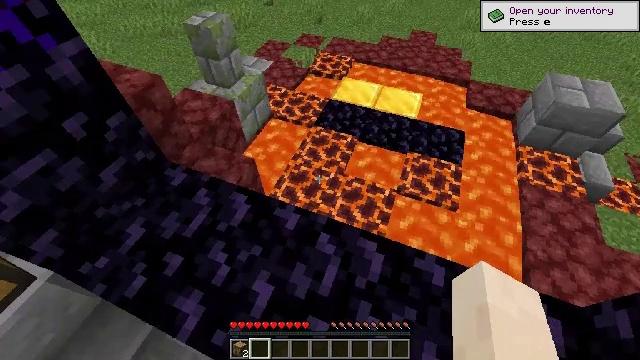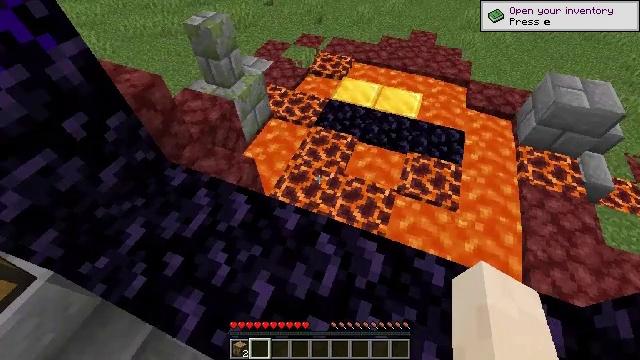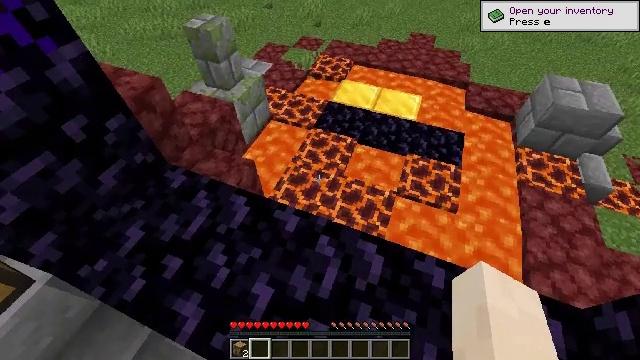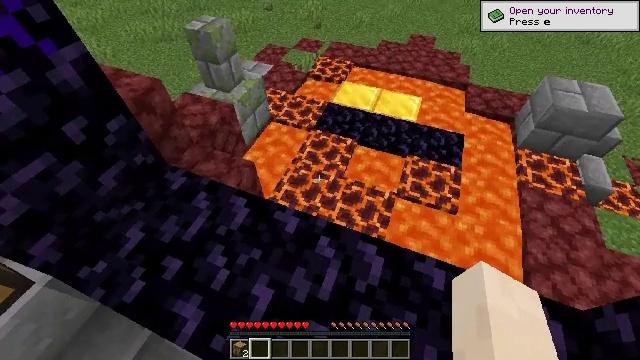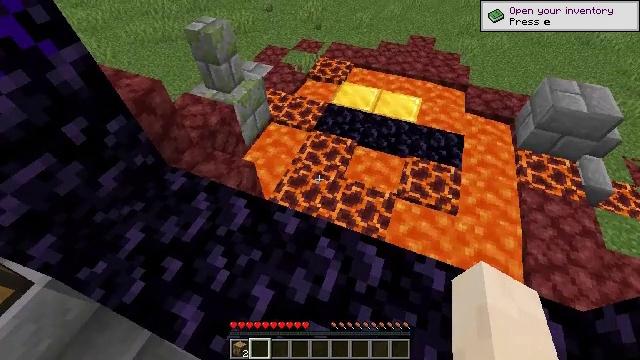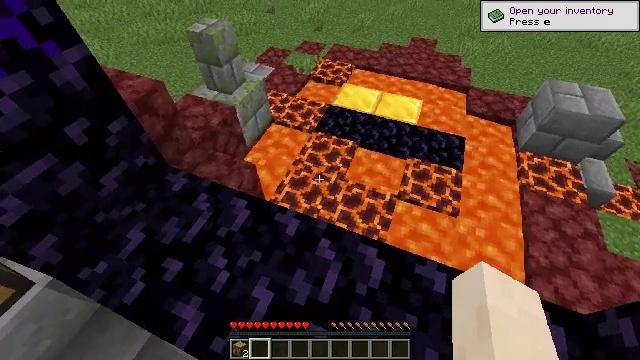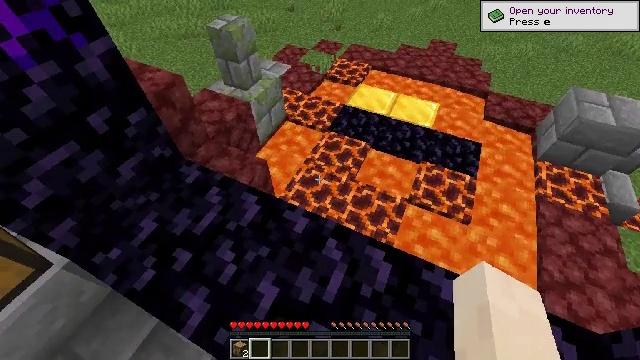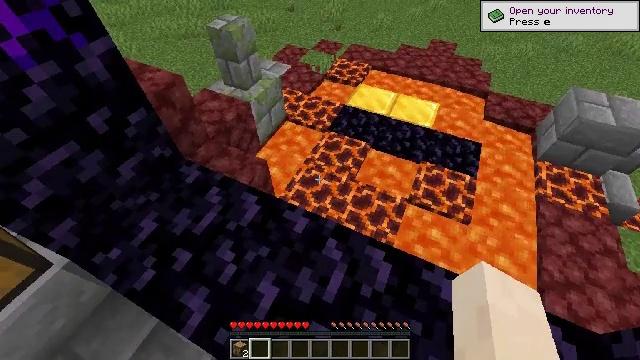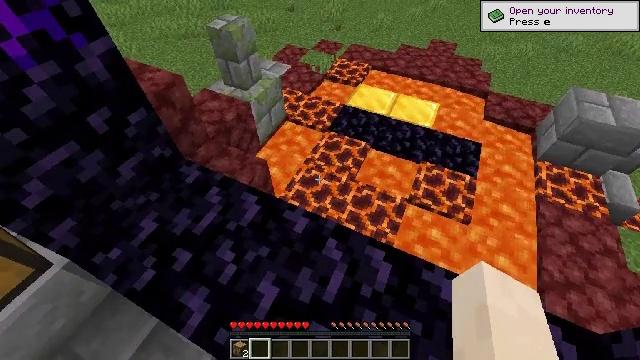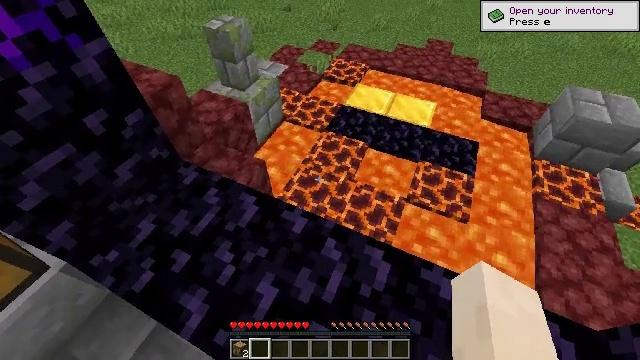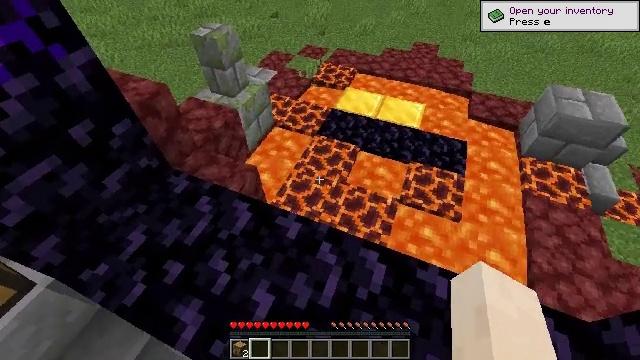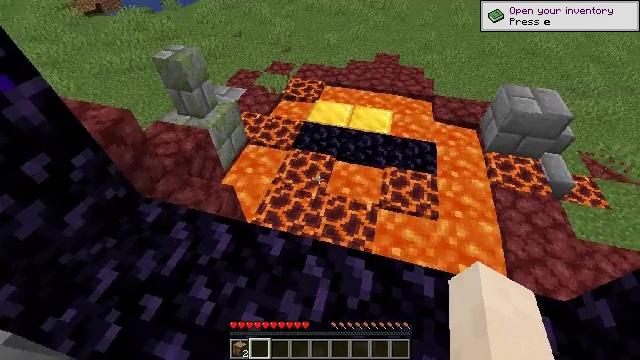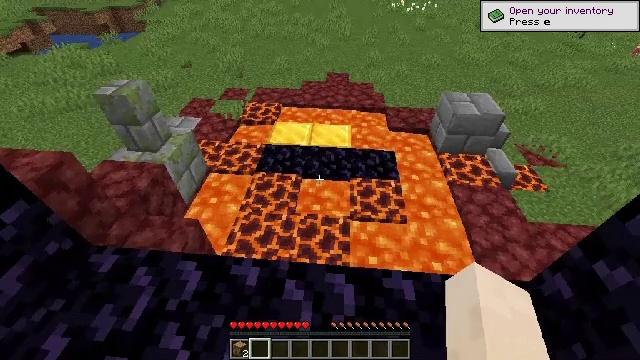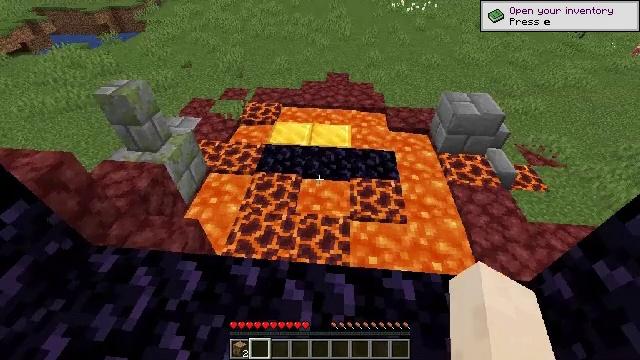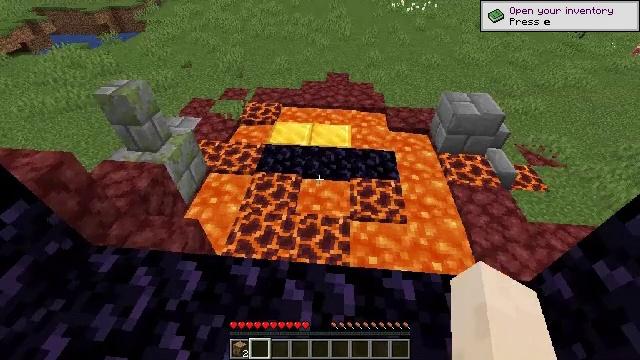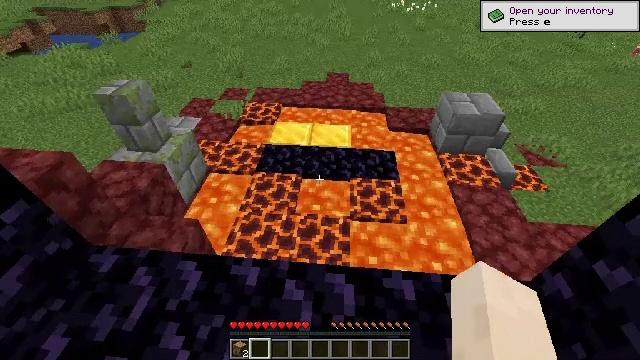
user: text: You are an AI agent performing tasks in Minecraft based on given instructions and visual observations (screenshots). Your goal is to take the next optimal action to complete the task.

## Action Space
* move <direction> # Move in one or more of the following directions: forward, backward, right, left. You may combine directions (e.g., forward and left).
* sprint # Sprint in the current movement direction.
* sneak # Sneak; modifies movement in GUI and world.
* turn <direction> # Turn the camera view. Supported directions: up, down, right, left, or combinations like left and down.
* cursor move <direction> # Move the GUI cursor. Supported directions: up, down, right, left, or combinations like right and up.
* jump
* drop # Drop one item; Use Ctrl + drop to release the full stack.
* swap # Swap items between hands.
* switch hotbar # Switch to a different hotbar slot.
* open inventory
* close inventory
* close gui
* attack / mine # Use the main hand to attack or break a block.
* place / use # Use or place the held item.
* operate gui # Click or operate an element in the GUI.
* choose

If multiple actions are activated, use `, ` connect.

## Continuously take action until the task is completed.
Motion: motion action
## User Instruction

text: Be careful while mining the magma block to avoid taking damage.
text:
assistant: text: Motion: no_op
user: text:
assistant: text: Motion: no_op
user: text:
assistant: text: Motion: no_op
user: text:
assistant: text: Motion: no_op
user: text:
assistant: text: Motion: no_op
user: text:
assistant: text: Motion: turn left
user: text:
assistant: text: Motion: no_op
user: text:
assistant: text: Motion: no_op
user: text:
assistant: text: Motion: no_op
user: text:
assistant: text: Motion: turn right
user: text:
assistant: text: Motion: turn right and up
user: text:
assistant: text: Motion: turn right and up
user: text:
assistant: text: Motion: no_op
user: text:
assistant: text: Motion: no_op
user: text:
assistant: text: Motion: no_op
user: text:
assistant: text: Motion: turn right and up
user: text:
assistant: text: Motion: turn up
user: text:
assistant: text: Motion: no_op
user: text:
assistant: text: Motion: no_op
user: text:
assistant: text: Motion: no_op
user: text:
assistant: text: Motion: no_op
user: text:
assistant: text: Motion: no_op
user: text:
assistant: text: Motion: no_op
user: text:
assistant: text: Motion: turn left
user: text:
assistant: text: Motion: turn left
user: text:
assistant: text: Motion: no_op
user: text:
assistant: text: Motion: turn up
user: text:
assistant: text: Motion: turn up
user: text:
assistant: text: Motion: no_op
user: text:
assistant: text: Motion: no_op